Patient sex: F
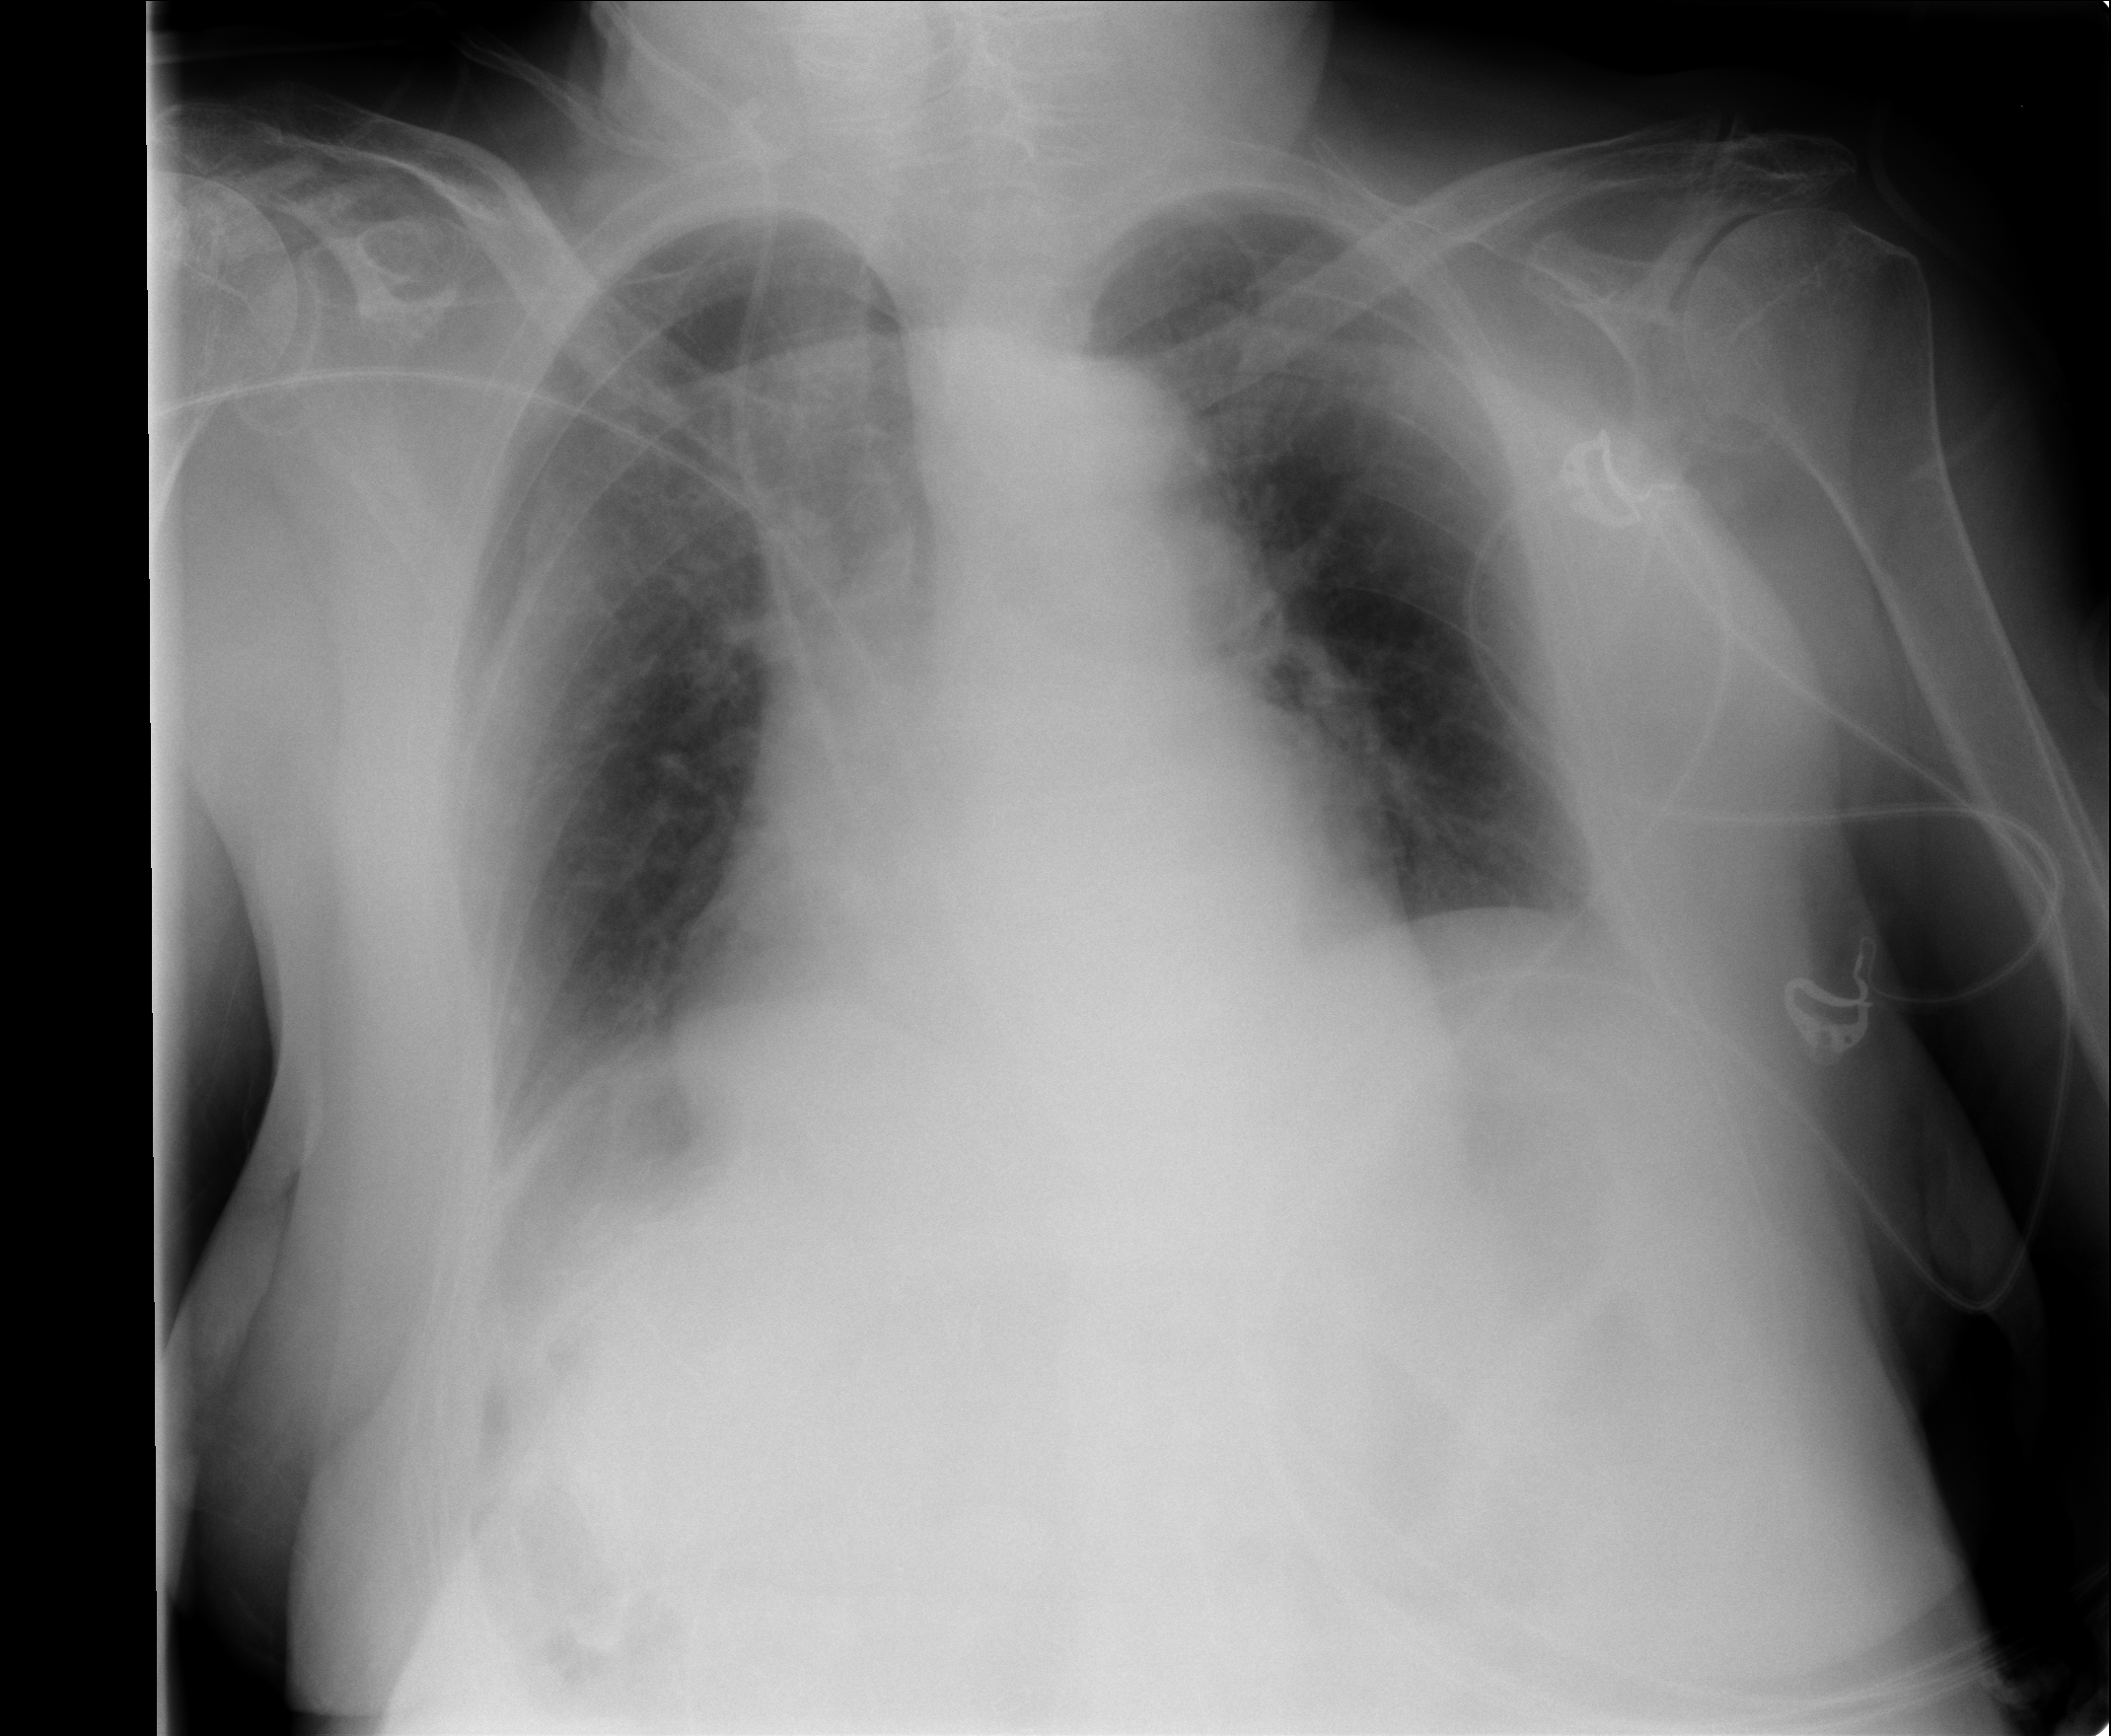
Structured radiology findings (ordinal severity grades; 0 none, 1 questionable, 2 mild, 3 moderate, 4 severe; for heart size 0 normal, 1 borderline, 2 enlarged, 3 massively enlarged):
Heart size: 2
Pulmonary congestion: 2
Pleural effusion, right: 1
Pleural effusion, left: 0
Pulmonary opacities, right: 0
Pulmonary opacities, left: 0
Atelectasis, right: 0
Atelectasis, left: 0